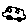
Label: car